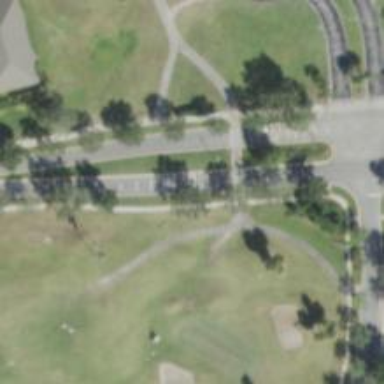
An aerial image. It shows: Path used for both walking and golf.